Interaction volume radius: 10 \u00c5
Interaction volume height: 20 \u00c5
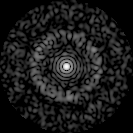
Disorder parameter: 0.8567